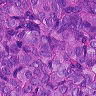
Metastatic tissue present: yes